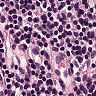
Metastatic tissue present: no